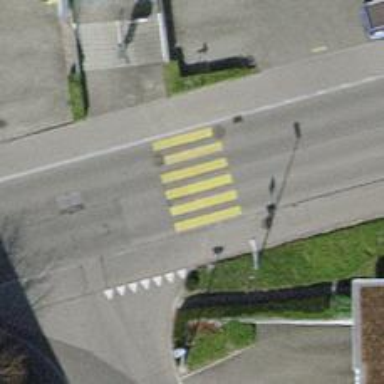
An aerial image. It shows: Tertiary road with sidewalks on both sides.